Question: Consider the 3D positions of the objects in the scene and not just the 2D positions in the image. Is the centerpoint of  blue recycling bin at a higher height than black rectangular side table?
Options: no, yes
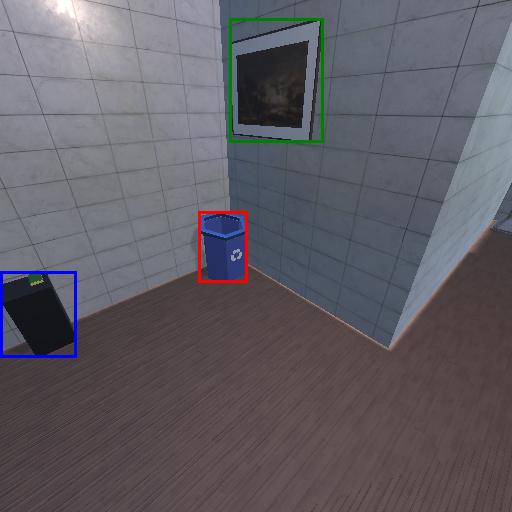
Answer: no